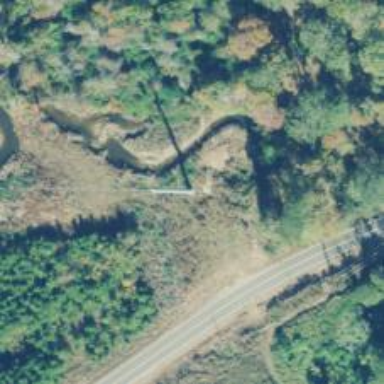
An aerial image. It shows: Power pole.